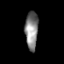
Tissue: prostate
Cell type: Fibroblasts
Senescence score: 0.7981
Nuclear area (px): 487
Mean DAPI intensity: 132.741